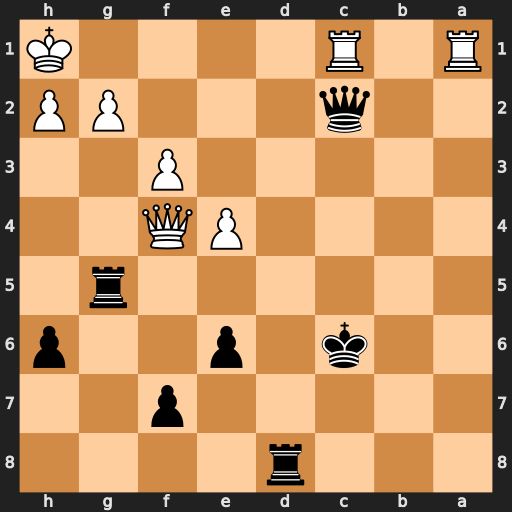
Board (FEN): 3r4/5p2/2k1p2p/6r1/4PQ2/5P2/2q3PP/R1R4K
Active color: b
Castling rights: -
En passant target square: -
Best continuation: Rd1+ Rxd1 Qxg2#